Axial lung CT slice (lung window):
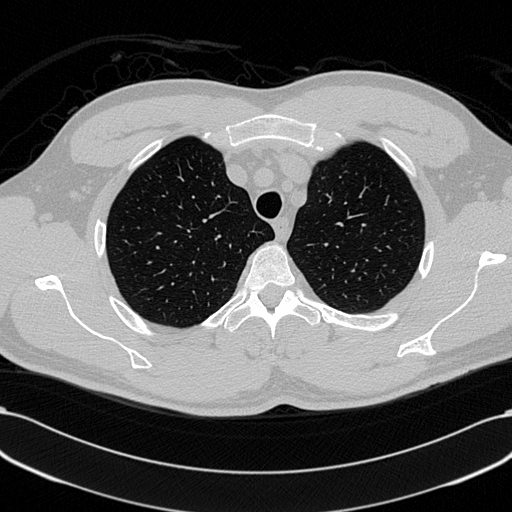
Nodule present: no